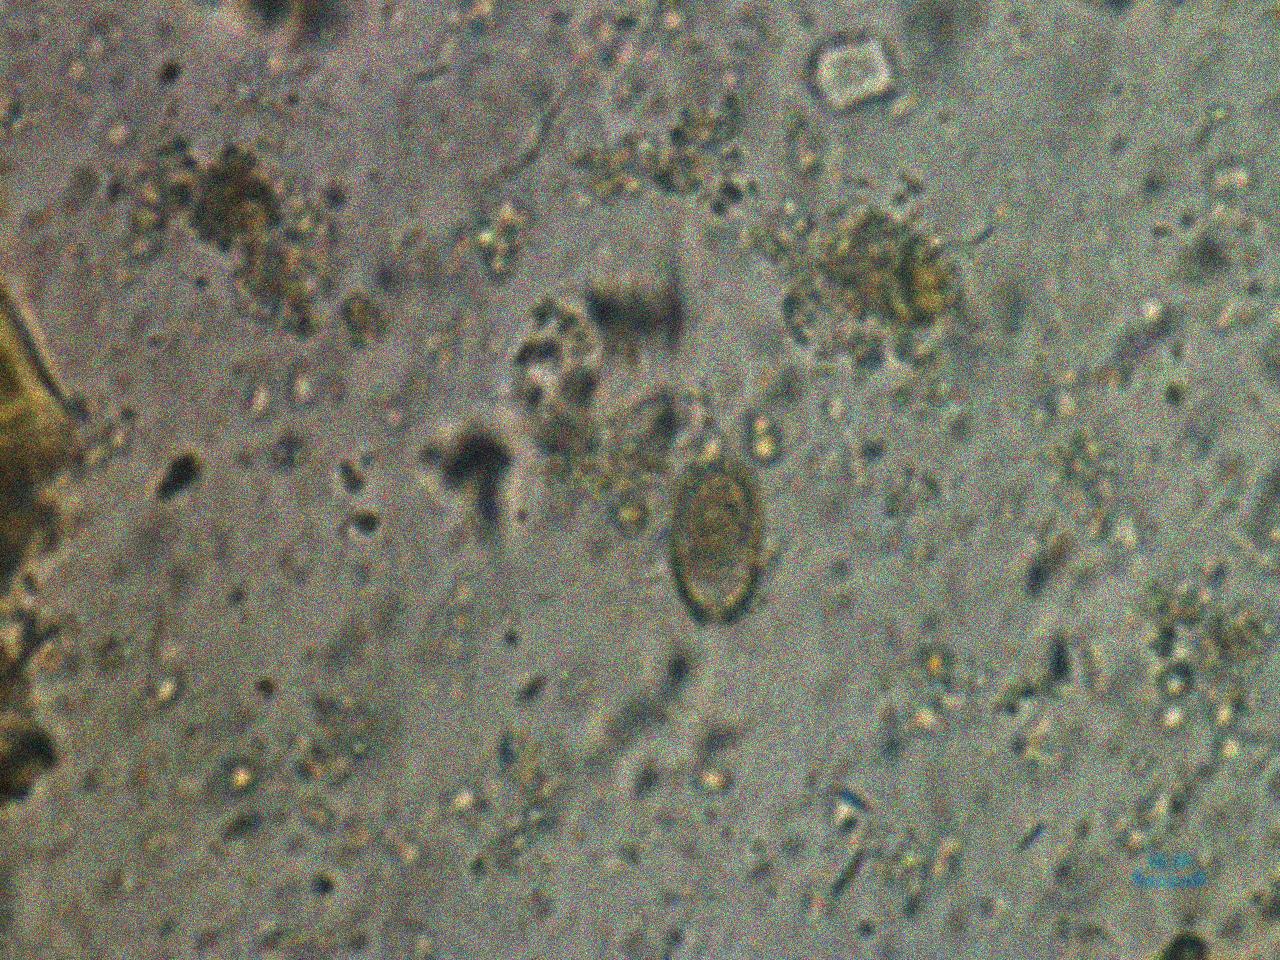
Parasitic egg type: Capillaria philippinensis